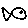
Label: fish